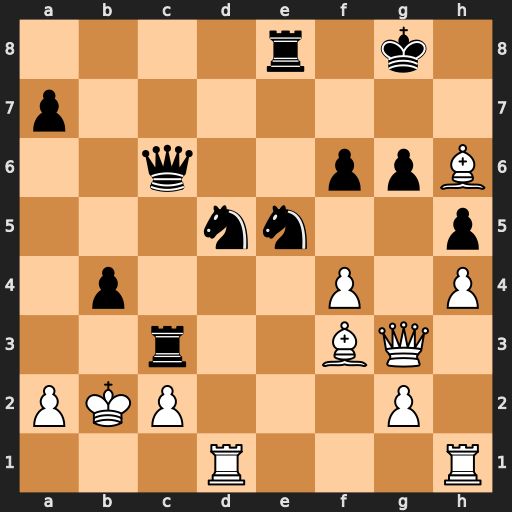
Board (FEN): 4r1k1/p7/2q2ppB/3nn2p/1p3P1P/2r2BQ1/PKP3P1/3R3R
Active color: w
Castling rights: -
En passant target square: -
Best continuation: fxe5 Rxc2+ Kb1 Nc3+ Kxc2